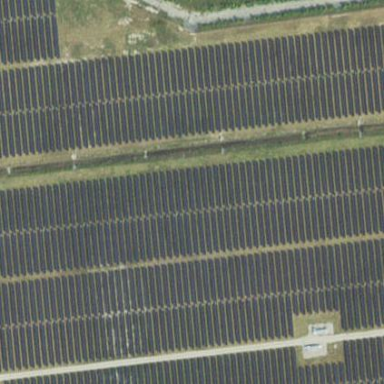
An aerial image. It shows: Solar power generator using photovoltaic method with solar photovoltaic panel types.